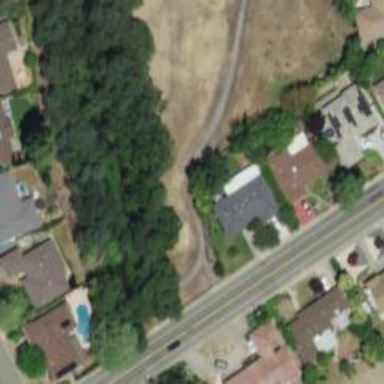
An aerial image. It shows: Service road designated as golf cart path.